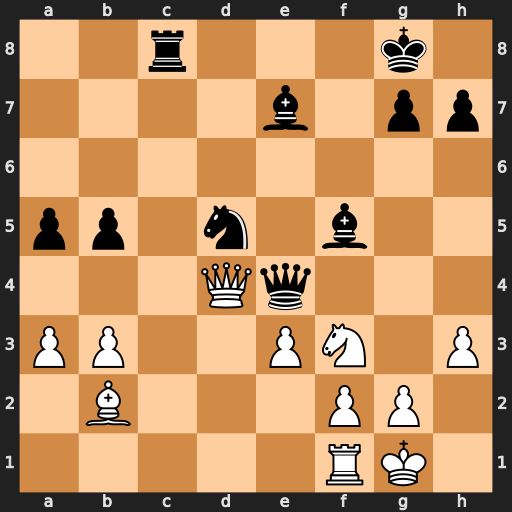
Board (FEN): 2r3k1/4b1pp/8/pp1n1b2/3Qq3/PP2PN1P/1B3PP1/5RK1
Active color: w
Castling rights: -
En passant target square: -
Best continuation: Qxg7#